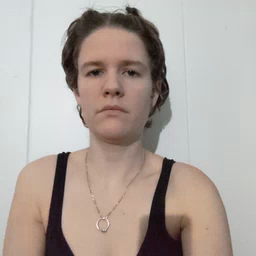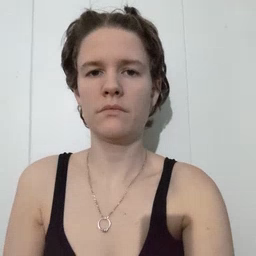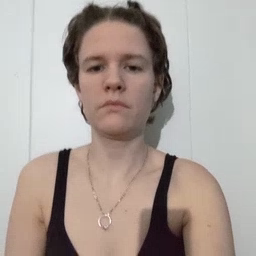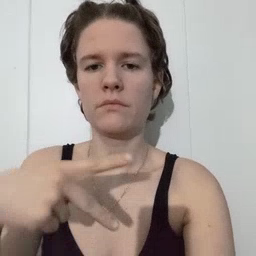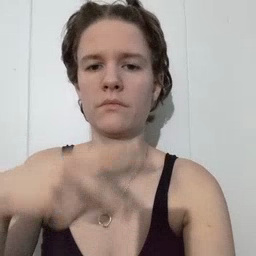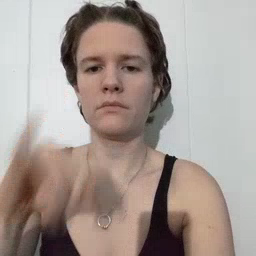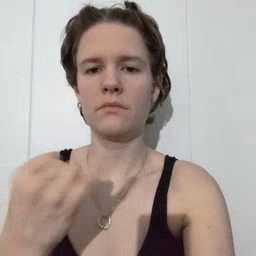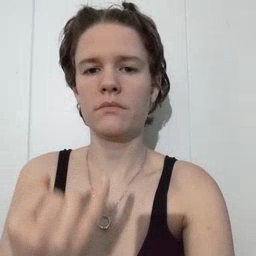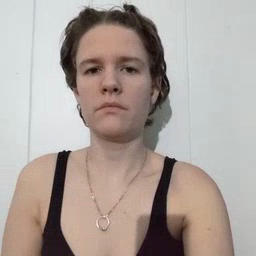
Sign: pajamas